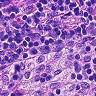
Metastatic tissue present: no